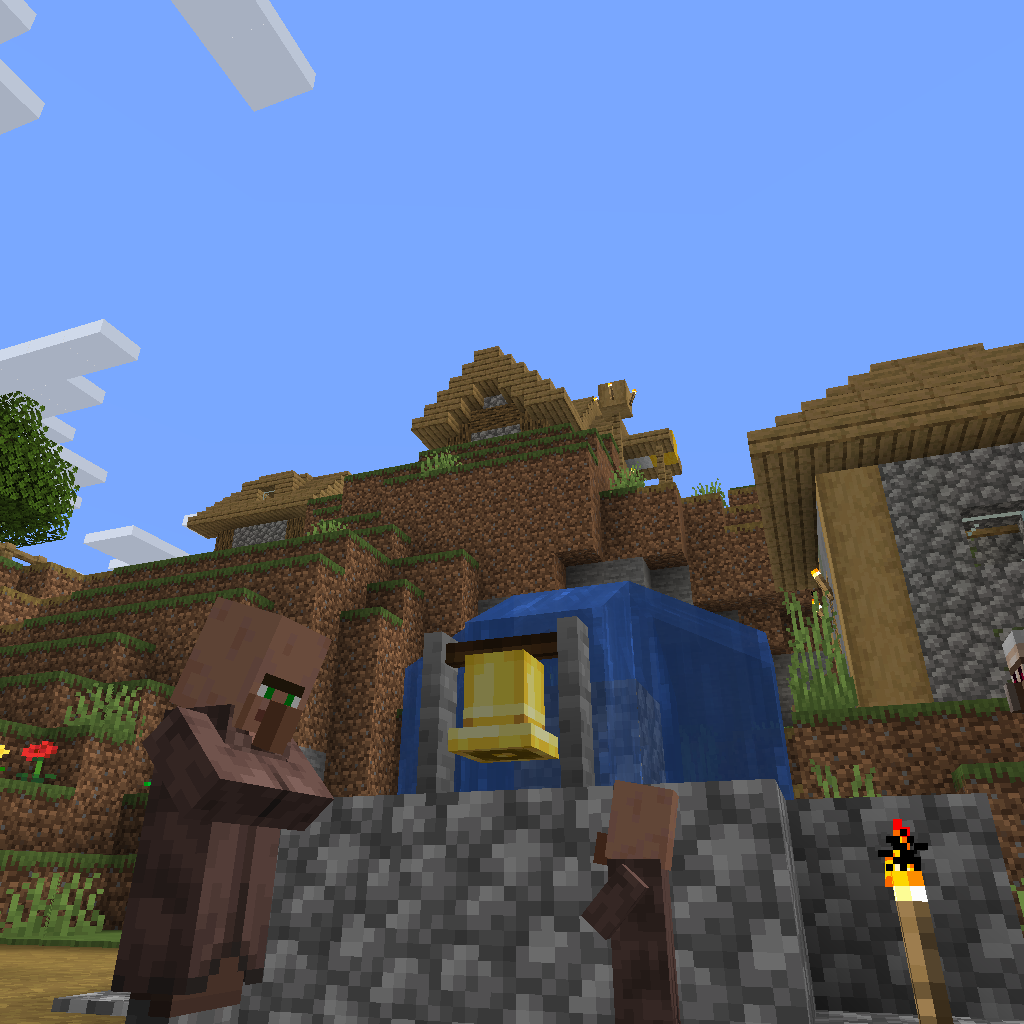
villager adult looking at village child in front of water fountain in village